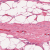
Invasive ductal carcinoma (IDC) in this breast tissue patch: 1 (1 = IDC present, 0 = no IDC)